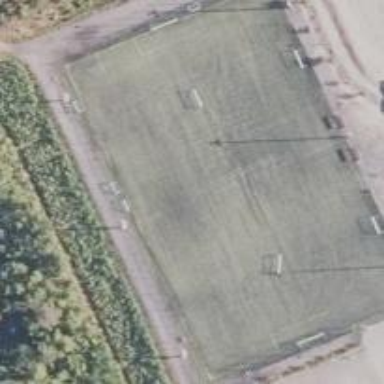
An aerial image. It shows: Multi-sport pitch with artificial turf.